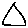
Label: triangle